Question: Currently the boxes I create in jsPlumb can be dragged off the screen, how do I prevent the boxes not be able to be dragged to the most left side of my screen? Like shown in this picture:

My page also has a menu on top, how do I apply the same tactics to prevent from my boxes being able to go over the menu bar?
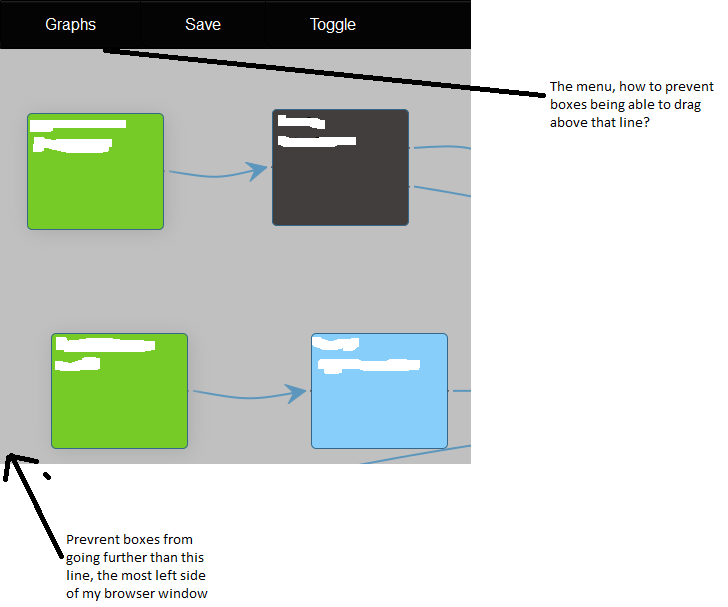
Answer: By making use of option you can restrict the boxes to be draggable inside a particular DIV:
'''
$('#BoxId').draggable({
containment: "#containerId",
drag:function(e){
jsPlumb.repaint($(this));
}
});
'''
for jsPlumb draggable:
'''
jsPlumb.draggable($("BoxId"), {
containment:"containerId" // no need of '#'
});
'''